Field crop: maize
Growth stage: 2
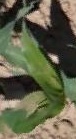
Species: maize